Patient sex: F
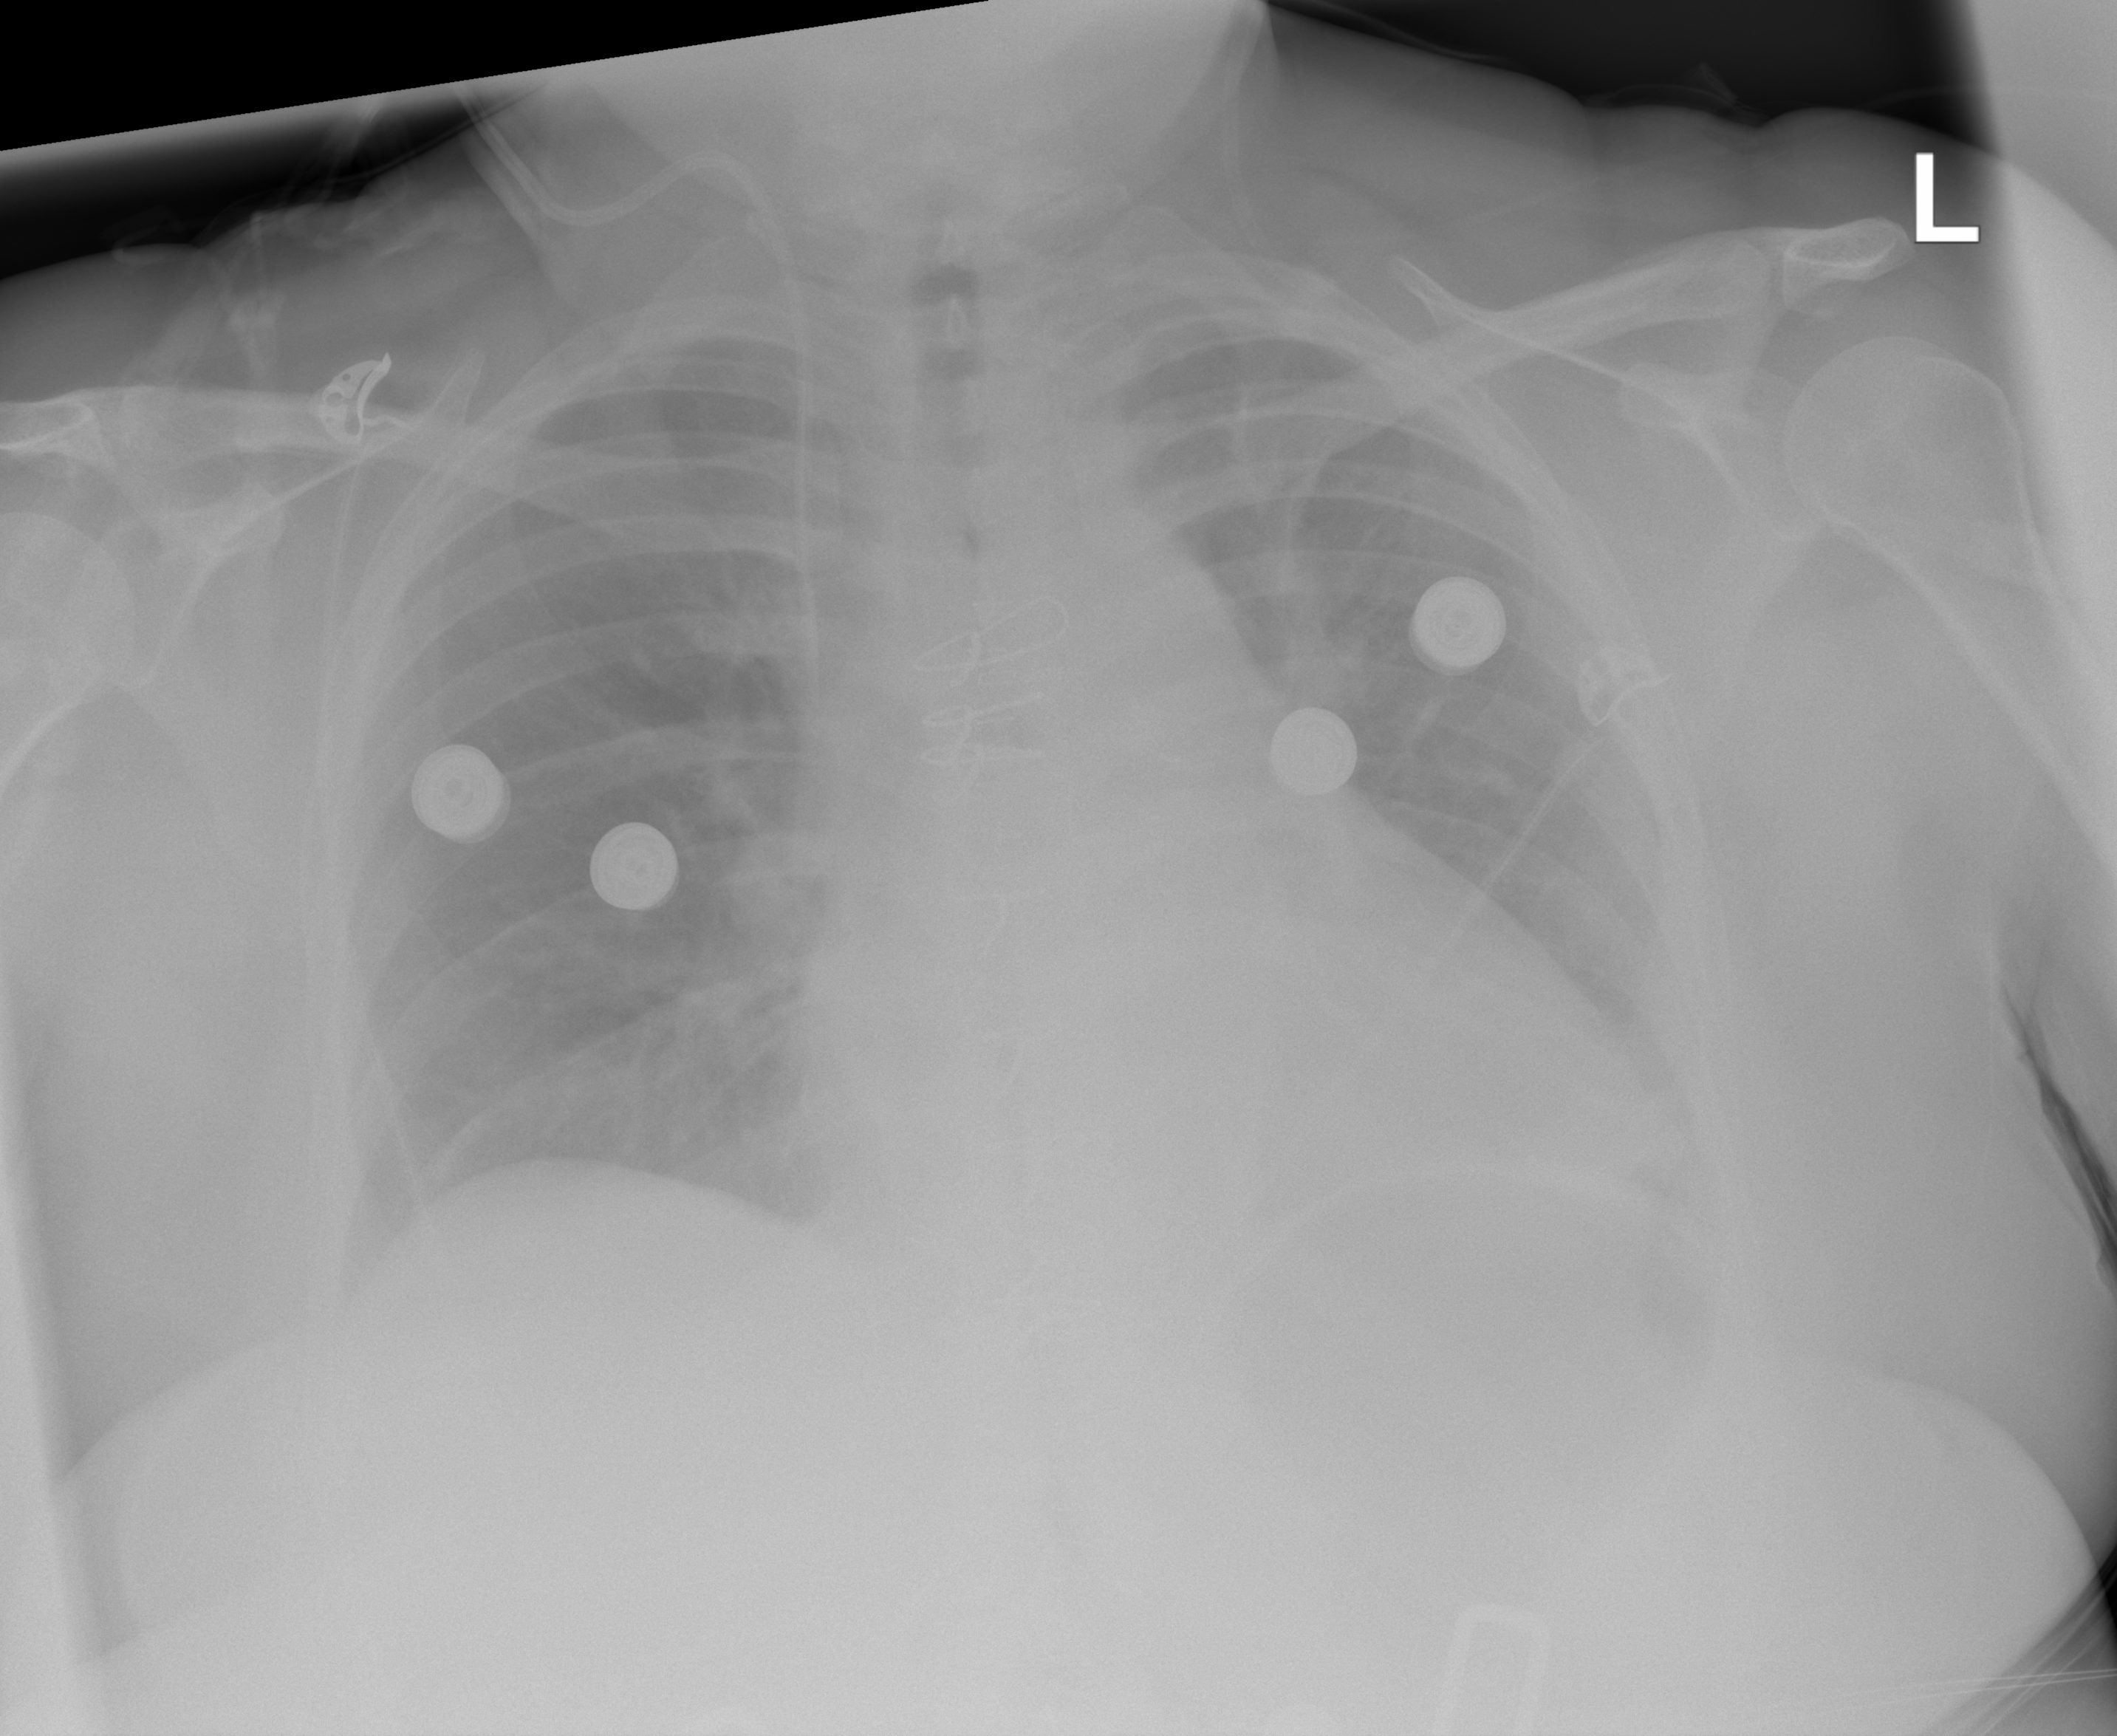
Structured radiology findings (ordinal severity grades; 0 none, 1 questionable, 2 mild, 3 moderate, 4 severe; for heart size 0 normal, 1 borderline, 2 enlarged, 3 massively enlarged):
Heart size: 2
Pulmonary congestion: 0
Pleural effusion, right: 0
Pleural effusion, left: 2
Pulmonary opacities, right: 0
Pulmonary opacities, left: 0
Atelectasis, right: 0
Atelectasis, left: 0